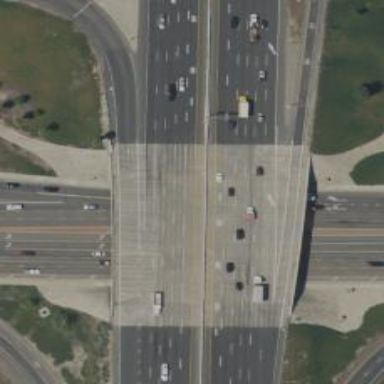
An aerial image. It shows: Primary highway.